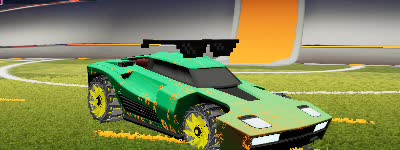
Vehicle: breakout